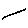
Label: line